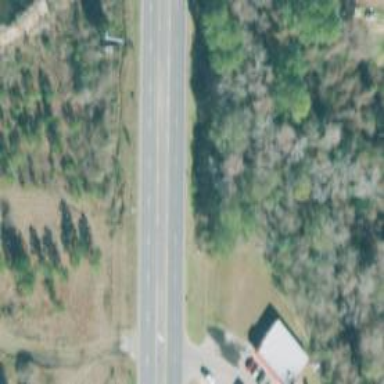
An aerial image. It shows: Asphalt trunk highway.